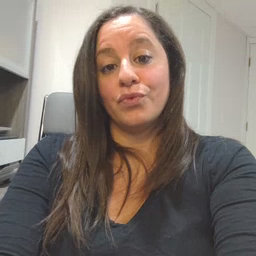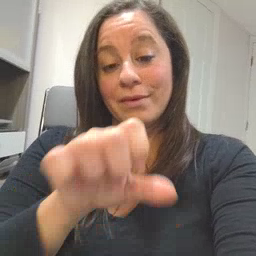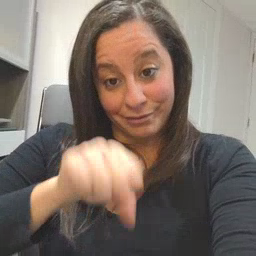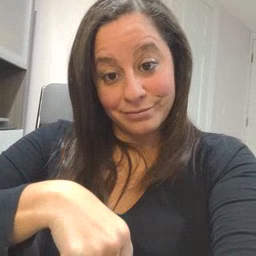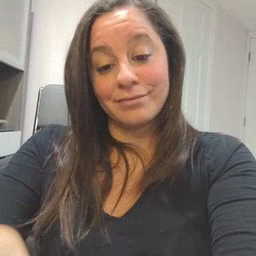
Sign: can